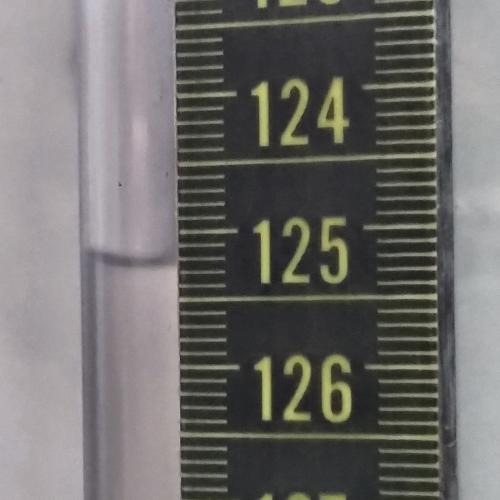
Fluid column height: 125.2 cm